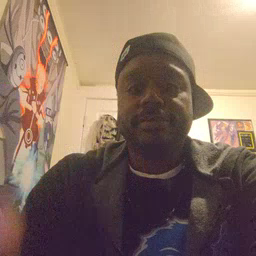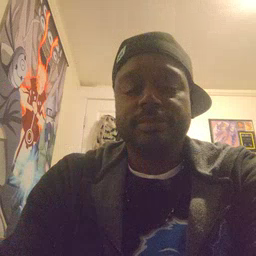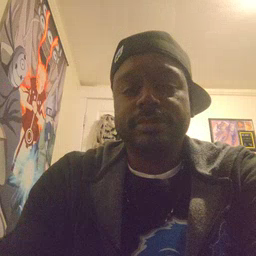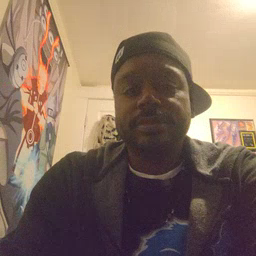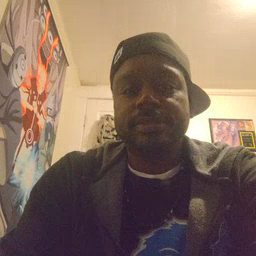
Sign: mitten